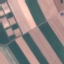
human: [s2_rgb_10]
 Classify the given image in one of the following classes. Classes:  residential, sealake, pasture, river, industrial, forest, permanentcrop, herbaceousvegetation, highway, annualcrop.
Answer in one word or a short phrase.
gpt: AnnualCrop